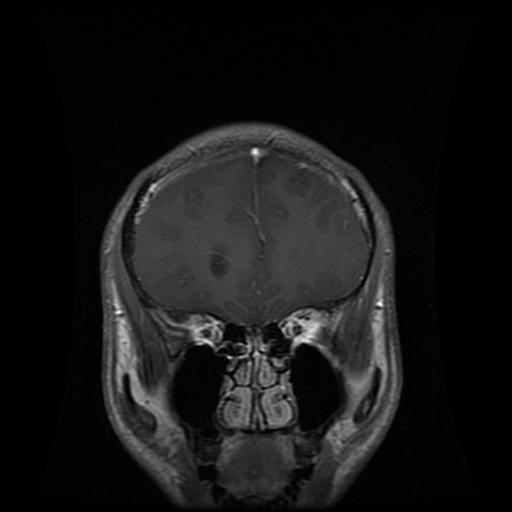
Label: glioma